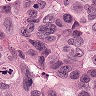
Metastatic tissue present: yes